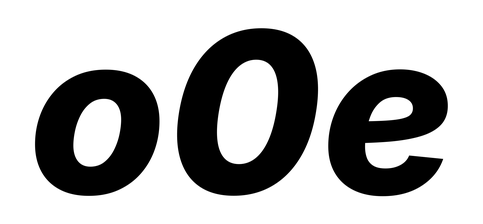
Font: Inter-Italic_ExtraBold_Italic